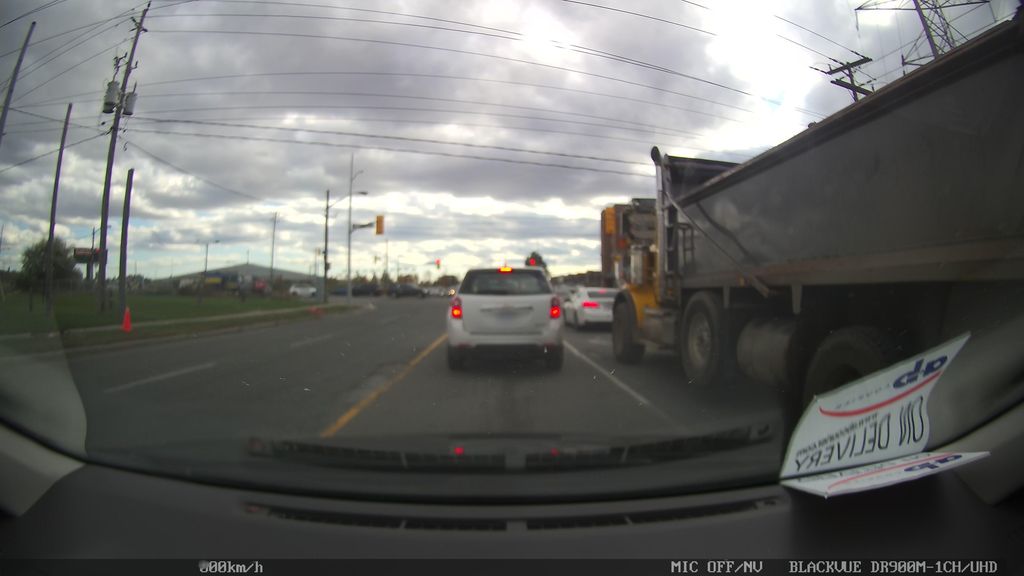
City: toronto